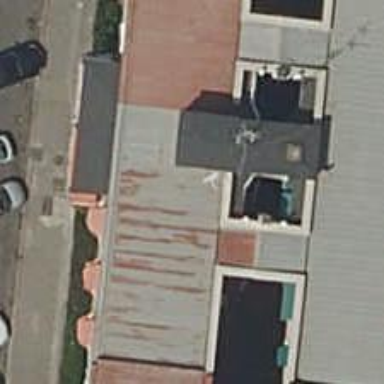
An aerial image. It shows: Residential building.